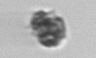
Label: detritus